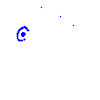
Particle: kaon